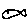
Label: fish